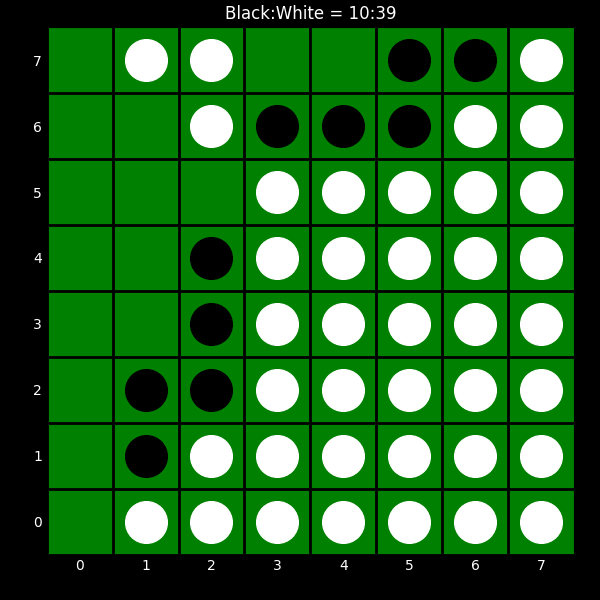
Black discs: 10
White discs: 39